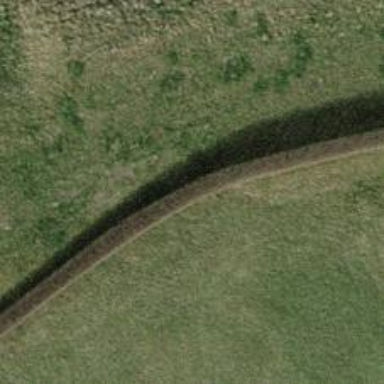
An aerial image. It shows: Hedge acting as barrier.